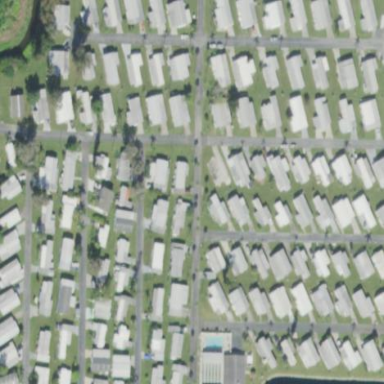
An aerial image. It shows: Residential area designated as trailer park.